Field crop: maize
Growth stage: 2
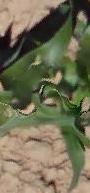
Species: maize